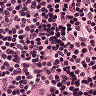
Metastatic tissue present: no